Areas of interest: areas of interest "Scenic Spot"
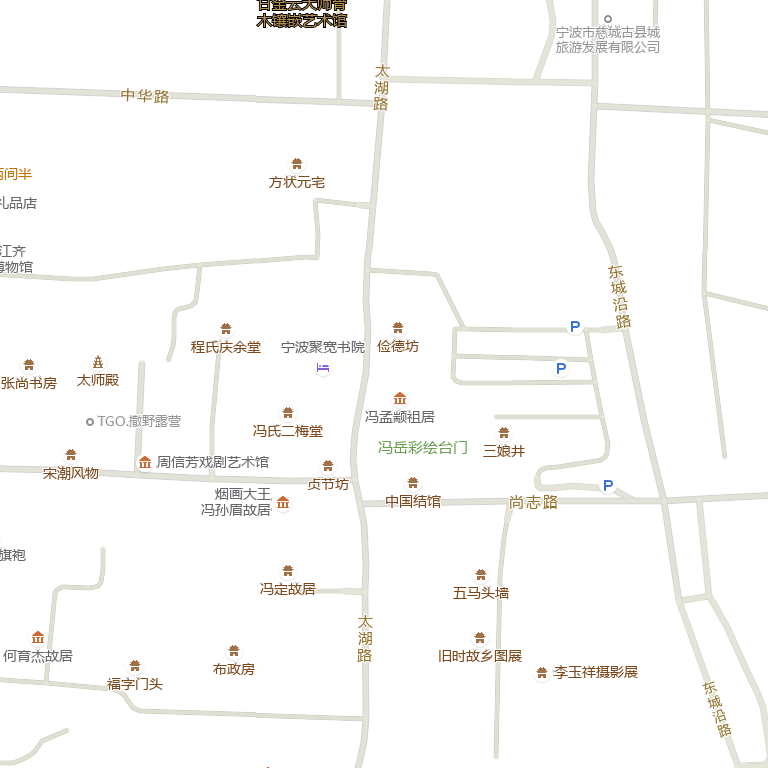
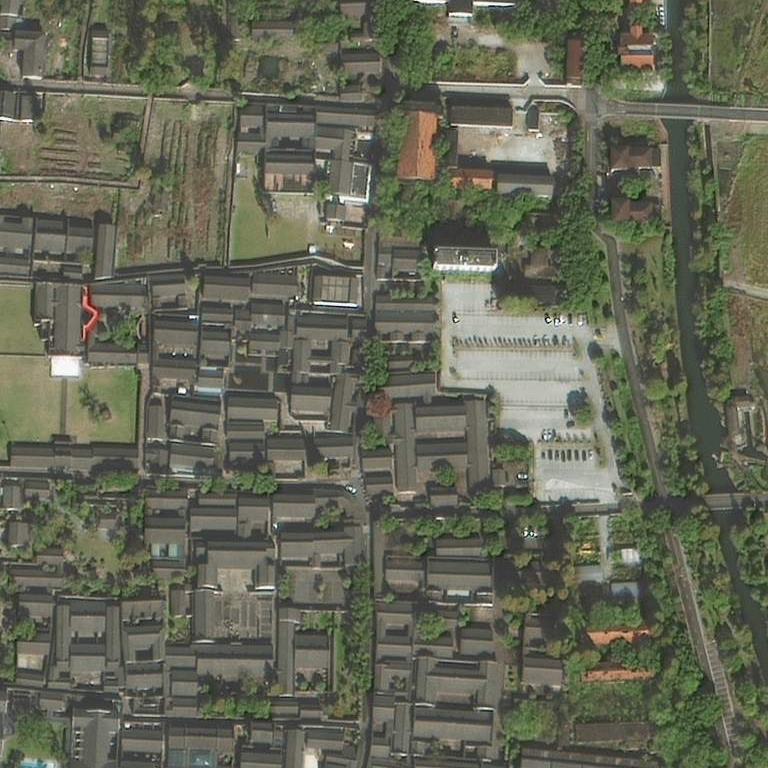